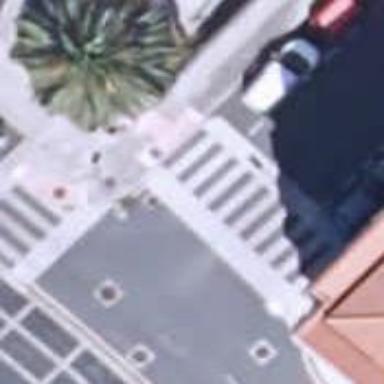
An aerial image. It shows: Marked crossing with traffic-calming table.